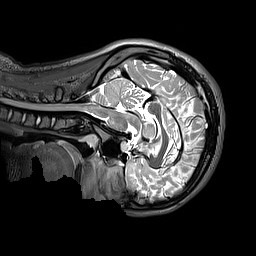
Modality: T2w
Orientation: sagittal
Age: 12
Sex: female
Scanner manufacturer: siemens
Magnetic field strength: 3 T
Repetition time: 3.2 s
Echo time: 0.408 s